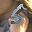
Label: 5